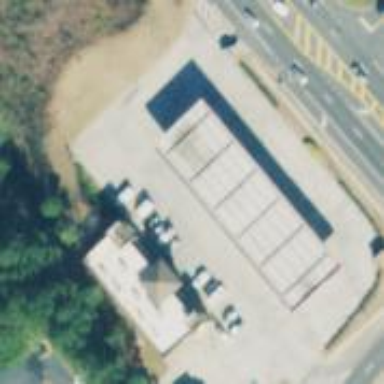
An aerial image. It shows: Fuel station with roof.